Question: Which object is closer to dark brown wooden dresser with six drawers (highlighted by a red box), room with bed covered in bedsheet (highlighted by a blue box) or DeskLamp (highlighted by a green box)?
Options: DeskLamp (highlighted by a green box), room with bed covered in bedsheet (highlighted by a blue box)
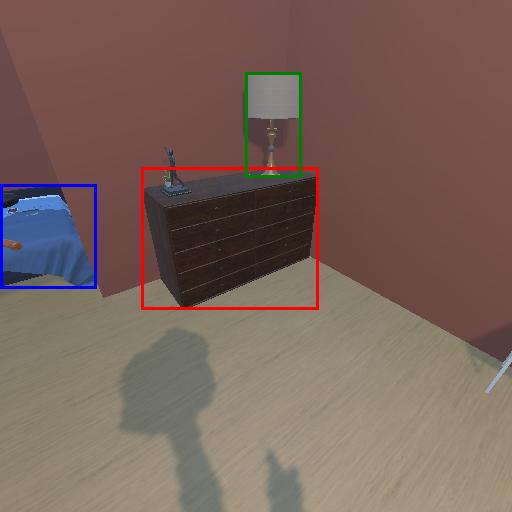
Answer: DeskLamp (highlighted by a green box)